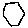
Label: hexagon